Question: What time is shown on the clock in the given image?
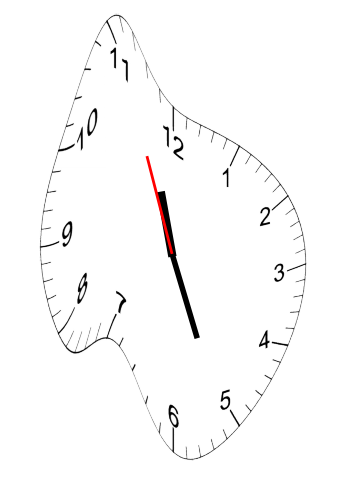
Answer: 11:25:56